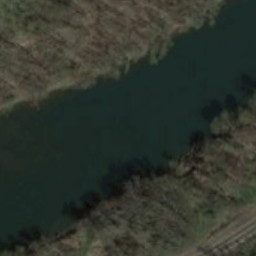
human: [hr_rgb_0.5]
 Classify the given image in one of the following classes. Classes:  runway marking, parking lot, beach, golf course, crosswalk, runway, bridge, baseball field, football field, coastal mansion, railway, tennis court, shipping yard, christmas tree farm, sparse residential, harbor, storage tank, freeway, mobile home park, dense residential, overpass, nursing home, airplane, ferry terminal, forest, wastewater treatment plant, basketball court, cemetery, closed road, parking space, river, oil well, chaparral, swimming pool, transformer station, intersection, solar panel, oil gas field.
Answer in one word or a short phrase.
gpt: river